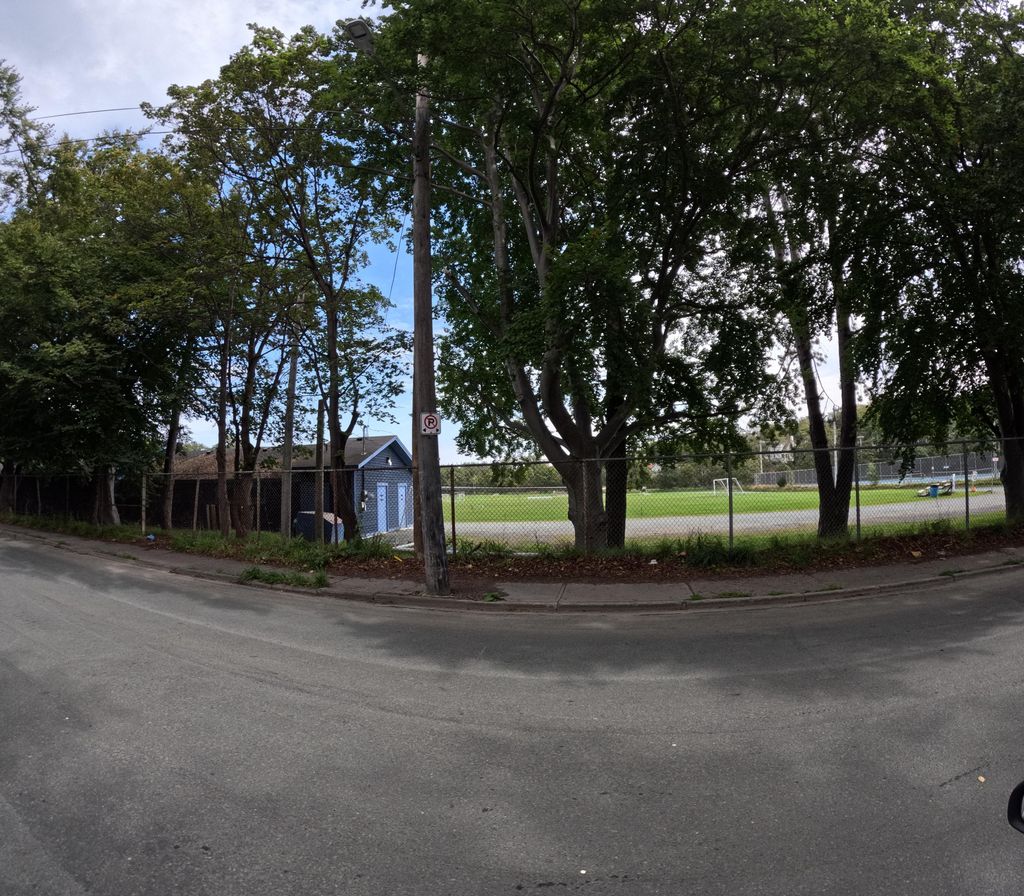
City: st_johns